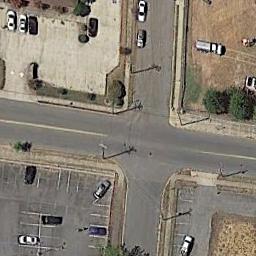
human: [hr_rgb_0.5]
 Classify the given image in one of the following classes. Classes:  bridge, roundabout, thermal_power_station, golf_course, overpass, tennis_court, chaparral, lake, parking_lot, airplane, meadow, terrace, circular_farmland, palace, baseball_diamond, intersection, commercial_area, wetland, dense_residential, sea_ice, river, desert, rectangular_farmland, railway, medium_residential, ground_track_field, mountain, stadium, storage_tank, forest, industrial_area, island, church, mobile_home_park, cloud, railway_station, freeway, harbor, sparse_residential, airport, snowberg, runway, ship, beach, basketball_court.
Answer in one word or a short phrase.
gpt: intersection